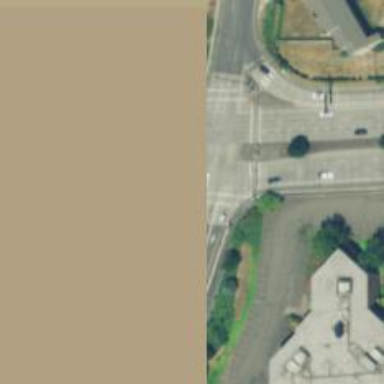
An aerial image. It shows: Footway crossing.